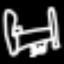
Label: bed